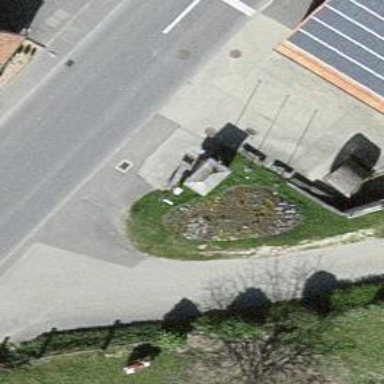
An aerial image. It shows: Bus stop with platform for public transport.